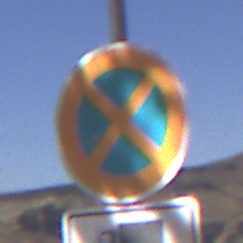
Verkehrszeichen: AbsolutesHalteverbot
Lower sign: SonstigeOderMehrspurigeFahrzeuge3
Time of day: Midday
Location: Outdoor (Nature)
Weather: Clear
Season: NotSpecified
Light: Natural